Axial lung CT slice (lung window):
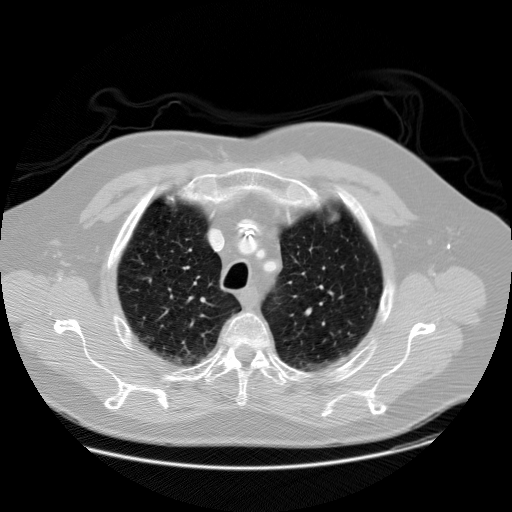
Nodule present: no